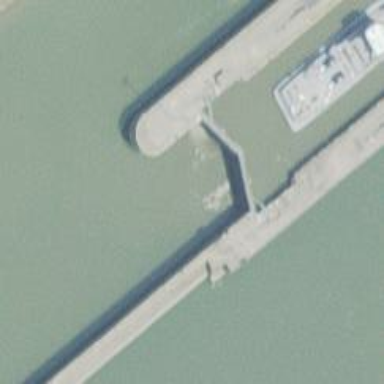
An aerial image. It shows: Lock gate along waterway.